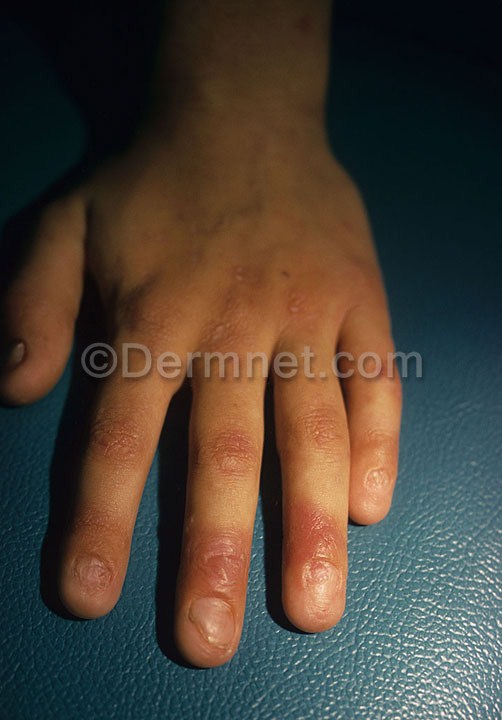
Disease: Bullous Disease Photos